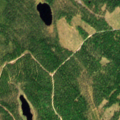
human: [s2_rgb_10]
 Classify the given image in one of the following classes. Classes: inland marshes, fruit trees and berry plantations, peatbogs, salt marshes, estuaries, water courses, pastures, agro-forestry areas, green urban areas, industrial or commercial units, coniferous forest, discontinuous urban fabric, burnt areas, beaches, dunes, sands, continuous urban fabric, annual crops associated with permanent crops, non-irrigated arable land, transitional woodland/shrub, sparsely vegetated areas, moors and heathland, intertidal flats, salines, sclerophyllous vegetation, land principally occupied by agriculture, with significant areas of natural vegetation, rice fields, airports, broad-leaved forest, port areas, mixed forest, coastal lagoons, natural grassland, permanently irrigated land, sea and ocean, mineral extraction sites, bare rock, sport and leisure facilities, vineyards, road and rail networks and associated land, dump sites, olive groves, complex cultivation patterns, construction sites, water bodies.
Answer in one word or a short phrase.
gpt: coniferous forest, transitional woodland/shrub